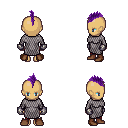
a pixel art fantasy rpg character, female body template, human, tanned skin, chain mail, red pants, purple mohawk hairstyle, metal gloves, brown shoes, four views (front, back, left, right), 2x2 character sprite sheet, small pixel art, hard edges, no anti-aliasing